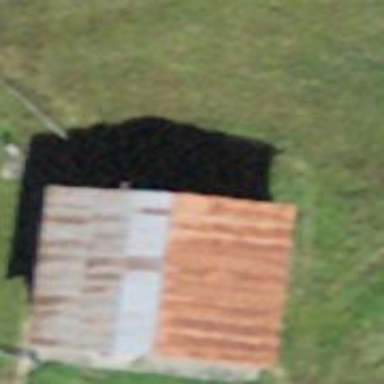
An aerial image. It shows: Cowshed building.